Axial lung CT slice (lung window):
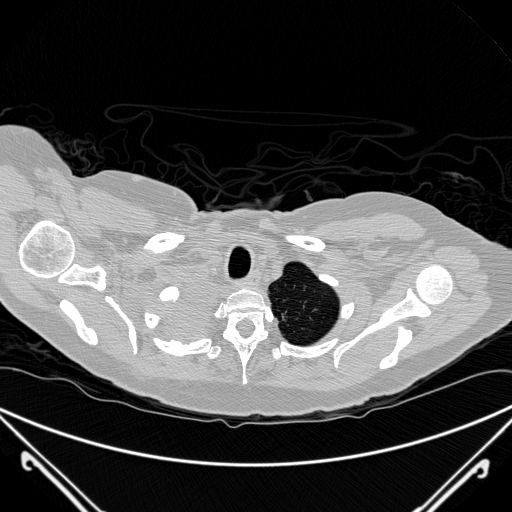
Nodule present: no